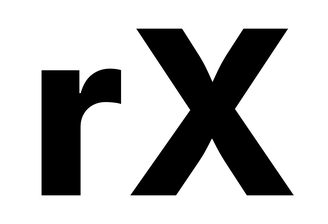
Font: Inter_ExtraBold